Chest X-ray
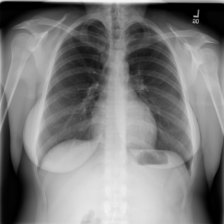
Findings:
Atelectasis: negative
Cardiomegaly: negative
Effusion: negative
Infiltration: positive
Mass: negative
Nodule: negative
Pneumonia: negative
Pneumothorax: negative
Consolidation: negative
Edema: negative
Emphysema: negative
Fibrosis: negative
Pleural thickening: negative
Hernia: negative